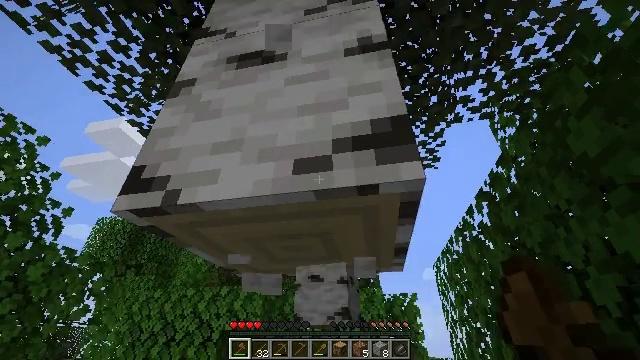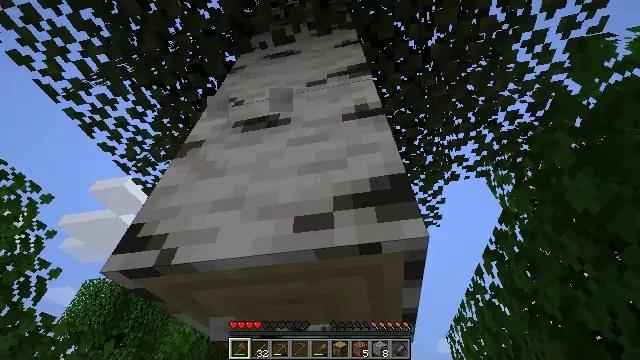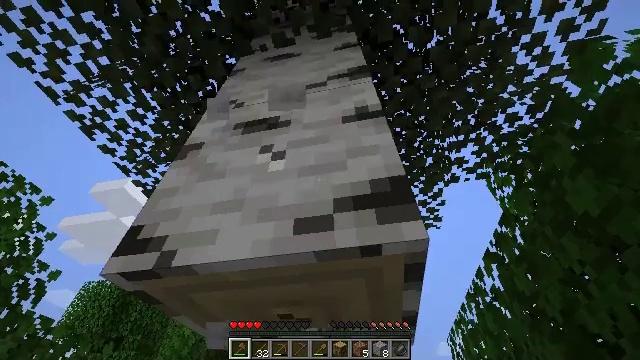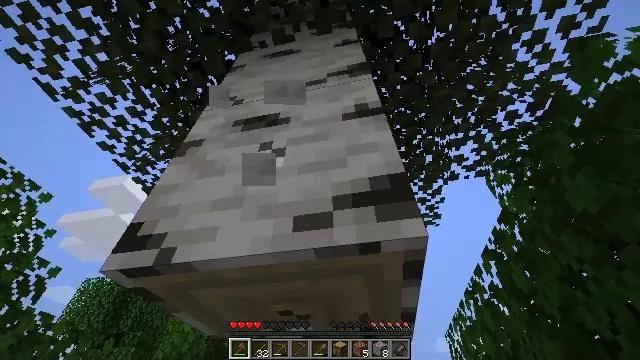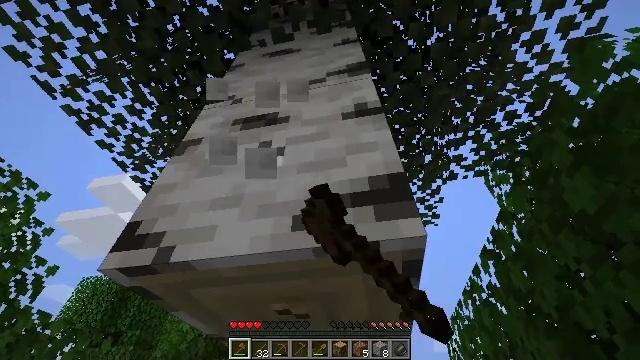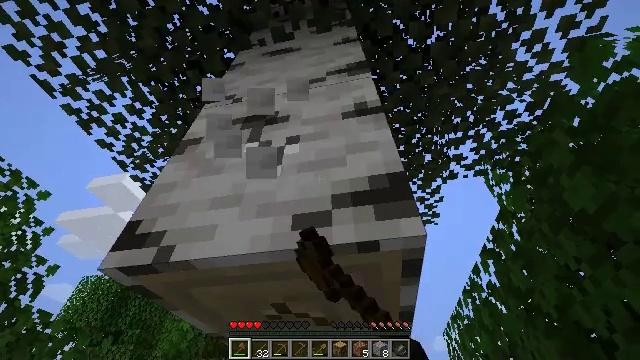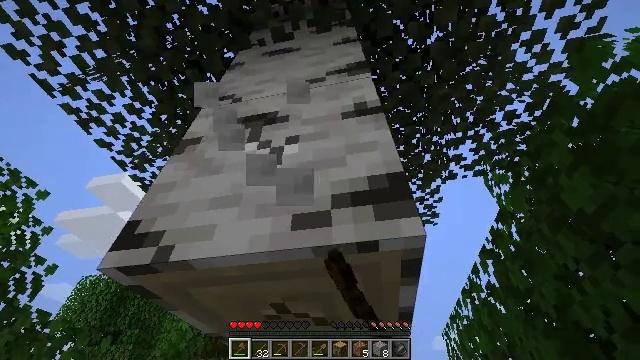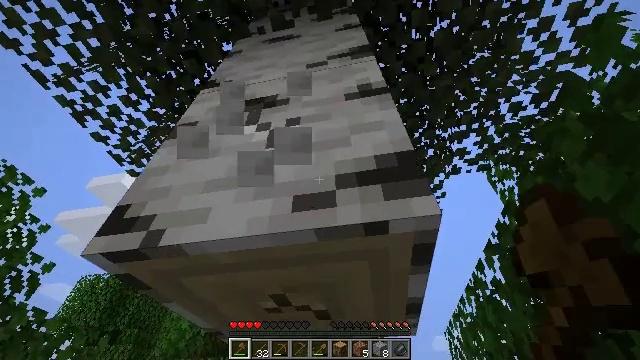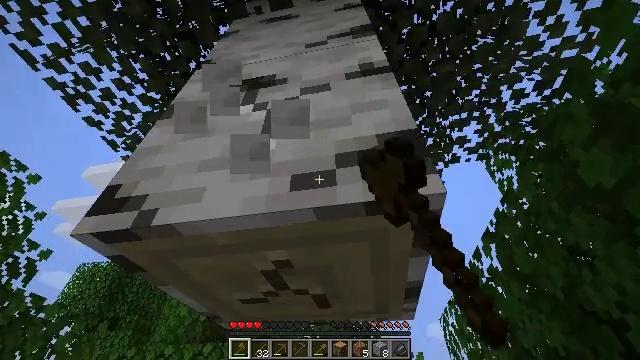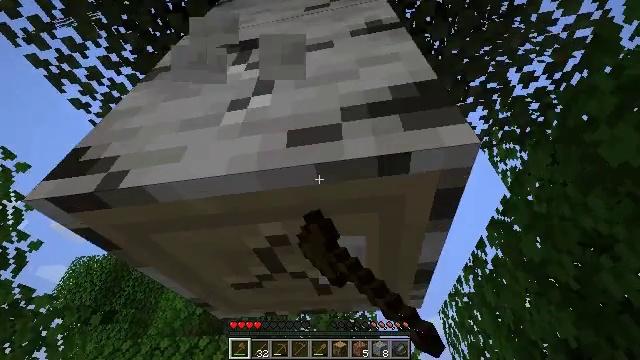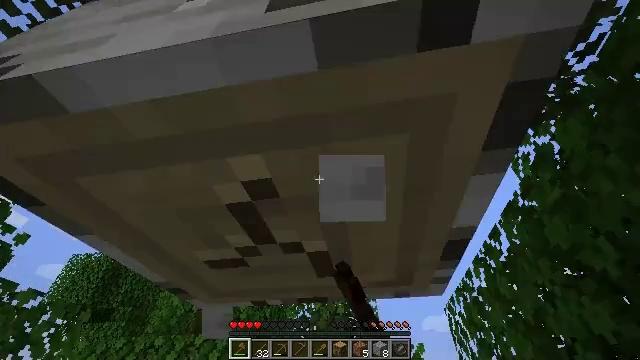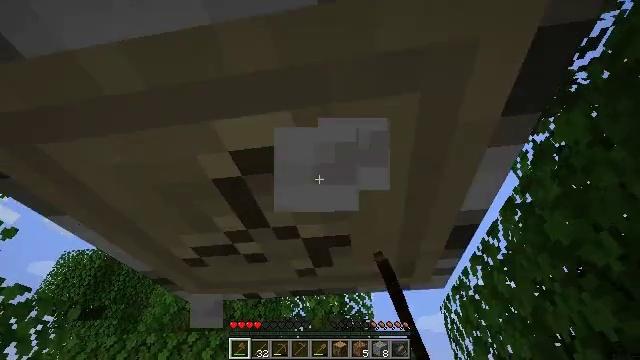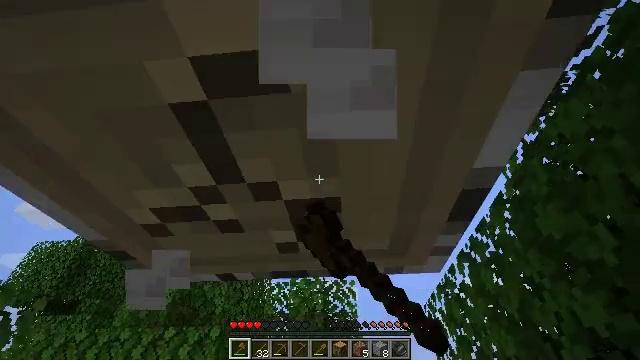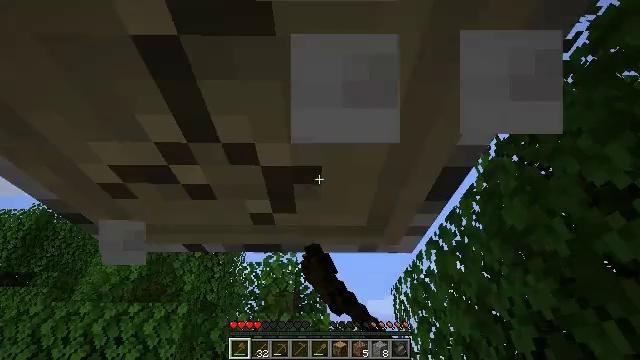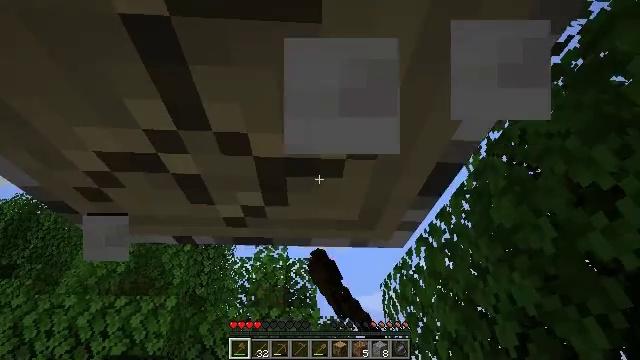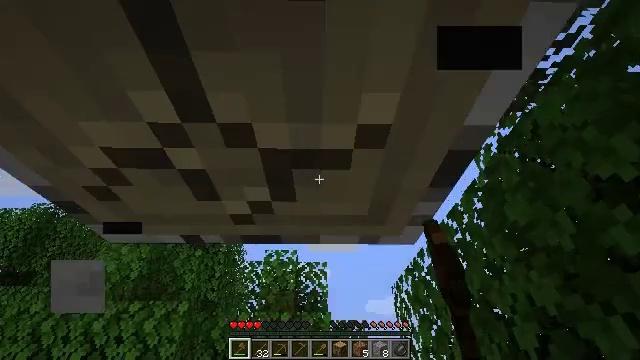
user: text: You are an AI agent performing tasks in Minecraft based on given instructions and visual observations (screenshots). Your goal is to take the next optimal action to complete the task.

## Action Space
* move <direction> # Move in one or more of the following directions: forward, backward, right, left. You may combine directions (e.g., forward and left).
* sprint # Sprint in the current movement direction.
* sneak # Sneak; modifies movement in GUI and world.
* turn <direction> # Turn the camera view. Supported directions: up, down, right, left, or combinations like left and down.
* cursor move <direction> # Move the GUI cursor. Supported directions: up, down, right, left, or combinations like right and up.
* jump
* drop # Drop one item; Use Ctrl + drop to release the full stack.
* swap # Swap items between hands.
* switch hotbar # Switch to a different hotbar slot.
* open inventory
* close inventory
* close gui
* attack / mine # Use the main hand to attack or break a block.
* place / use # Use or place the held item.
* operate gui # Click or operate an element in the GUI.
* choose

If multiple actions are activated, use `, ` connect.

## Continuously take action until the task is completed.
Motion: motion action
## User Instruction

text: Break the birch log in the forest.
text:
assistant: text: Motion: turn up, attack / mine
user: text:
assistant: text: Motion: attack / mine
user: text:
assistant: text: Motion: attack / mine
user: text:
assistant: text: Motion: attack / mine
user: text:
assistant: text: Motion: attack / mine
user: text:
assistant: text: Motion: attack / mine
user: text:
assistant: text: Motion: move forward, attack / mine
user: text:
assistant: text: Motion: move forward, turn down, attack / mine
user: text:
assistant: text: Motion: move forward, attack / mine
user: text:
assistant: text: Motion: move forward, attack / mine
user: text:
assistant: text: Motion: turn right, attack / mine
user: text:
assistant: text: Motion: turn right, attack / mine
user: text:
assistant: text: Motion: turn right and down, attack / mine
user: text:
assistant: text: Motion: turn right, attack / mine
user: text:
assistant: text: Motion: turn left, attack / mine
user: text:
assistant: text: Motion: turn left and up, attack / mine
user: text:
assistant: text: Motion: turn up, attack / mine
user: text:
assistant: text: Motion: turn left and up, attack / mine
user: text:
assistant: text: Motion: turn left and up, attack / mine
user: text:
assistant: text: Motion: turn left and up, attack / mine
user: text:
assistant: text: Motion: turn down, attack / mine
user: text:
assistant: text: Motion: attack / mine
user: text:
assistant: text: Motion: attack / mine
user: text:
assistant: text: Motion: attack / mine
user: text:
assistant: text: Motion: attack / mine
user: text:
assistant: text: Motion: attack / mine
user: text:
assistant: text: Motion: attack / mine
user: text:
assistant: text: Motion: turn left and down, attack / mine
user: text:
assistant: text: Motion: attack / mine
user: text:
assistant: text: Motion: turn up, attack / mine